五年级 · 算术
一些规格相同的杯子叠起来（如图）, 4 个杯子叠起来高 20 厘米, 8 个杯子叠起来高 32 厘米, $\mathrm{n}$个杯子叠起来的高度可以用关系式表示是（）。

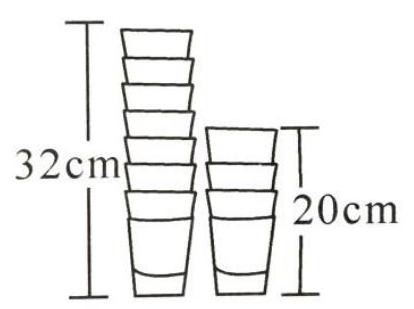
A. $5 n$
B. $4 \mathrm{n}$
C. $4 n+12$
D. $3 n+8$
答案: D